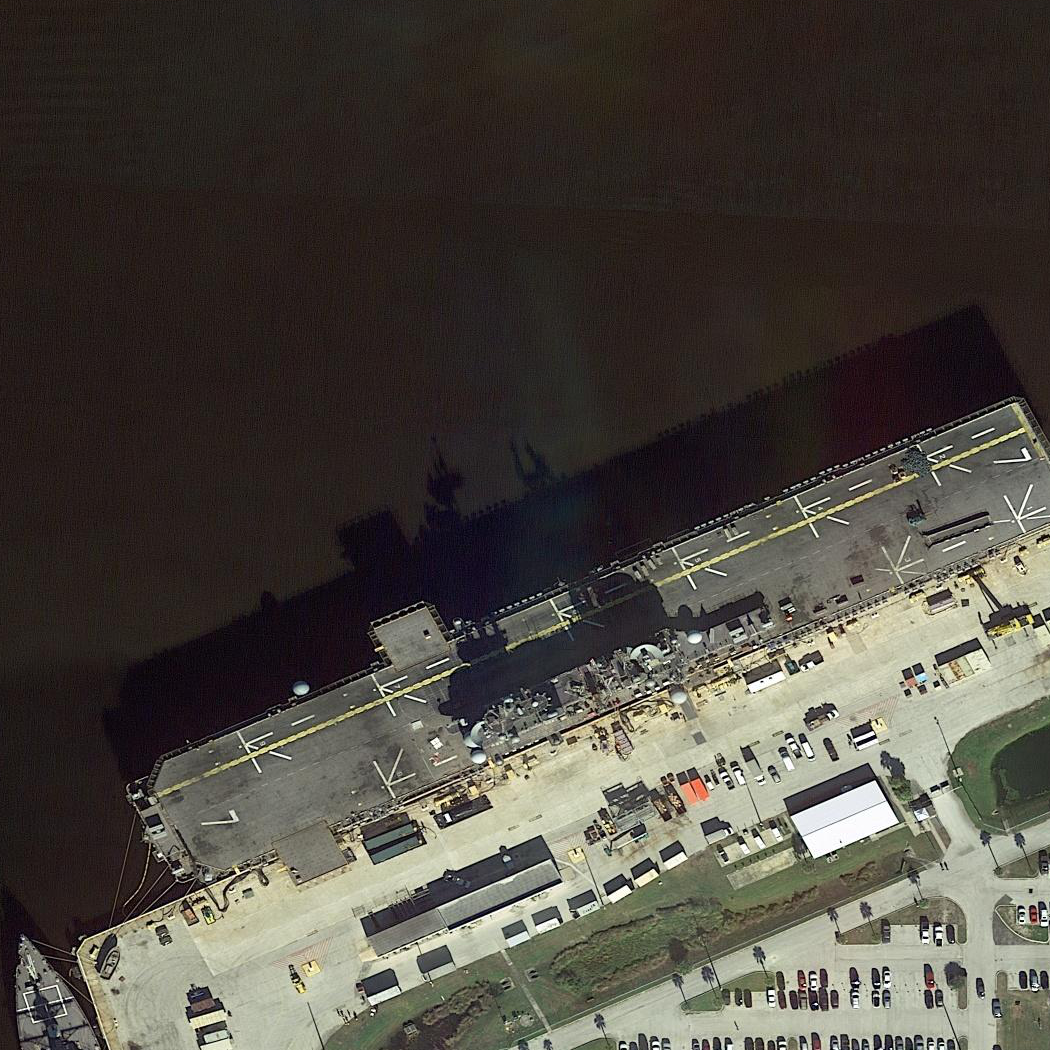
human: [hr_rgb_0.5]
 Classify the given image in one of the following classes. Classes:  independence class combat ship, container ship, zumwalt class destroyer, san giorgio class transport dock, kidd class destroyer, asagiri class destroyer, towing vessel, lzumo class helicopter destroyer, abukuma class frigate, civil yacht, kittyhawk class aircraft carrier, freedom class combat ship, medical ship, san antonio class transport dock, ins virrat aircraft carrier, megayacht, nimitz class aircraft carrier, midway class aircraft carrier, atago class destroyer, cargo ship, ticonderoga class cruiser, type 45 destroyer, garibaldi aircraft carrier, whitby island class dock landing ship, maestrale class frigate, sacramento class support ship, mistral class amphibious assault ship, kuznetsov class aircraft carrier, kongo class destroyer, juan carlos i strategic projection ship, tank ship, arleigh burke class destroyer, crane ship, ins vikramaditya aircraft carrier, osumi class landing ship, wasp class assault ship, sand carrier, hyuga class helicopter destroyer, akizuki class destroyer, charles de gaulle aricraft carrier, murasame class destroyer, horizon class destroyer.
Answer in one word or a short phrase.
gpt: Wasp class assault ship